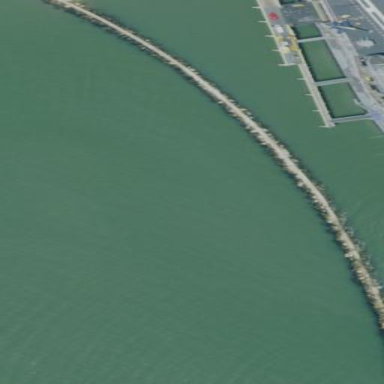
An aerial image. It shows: Breakwater structure.